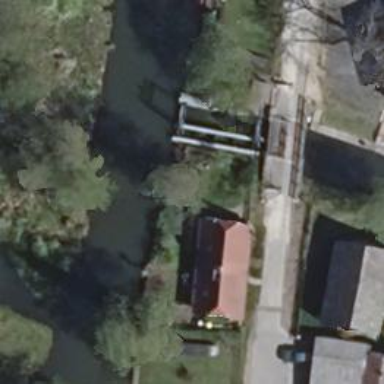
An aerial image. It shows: Lock gate along waterway.